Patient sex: F
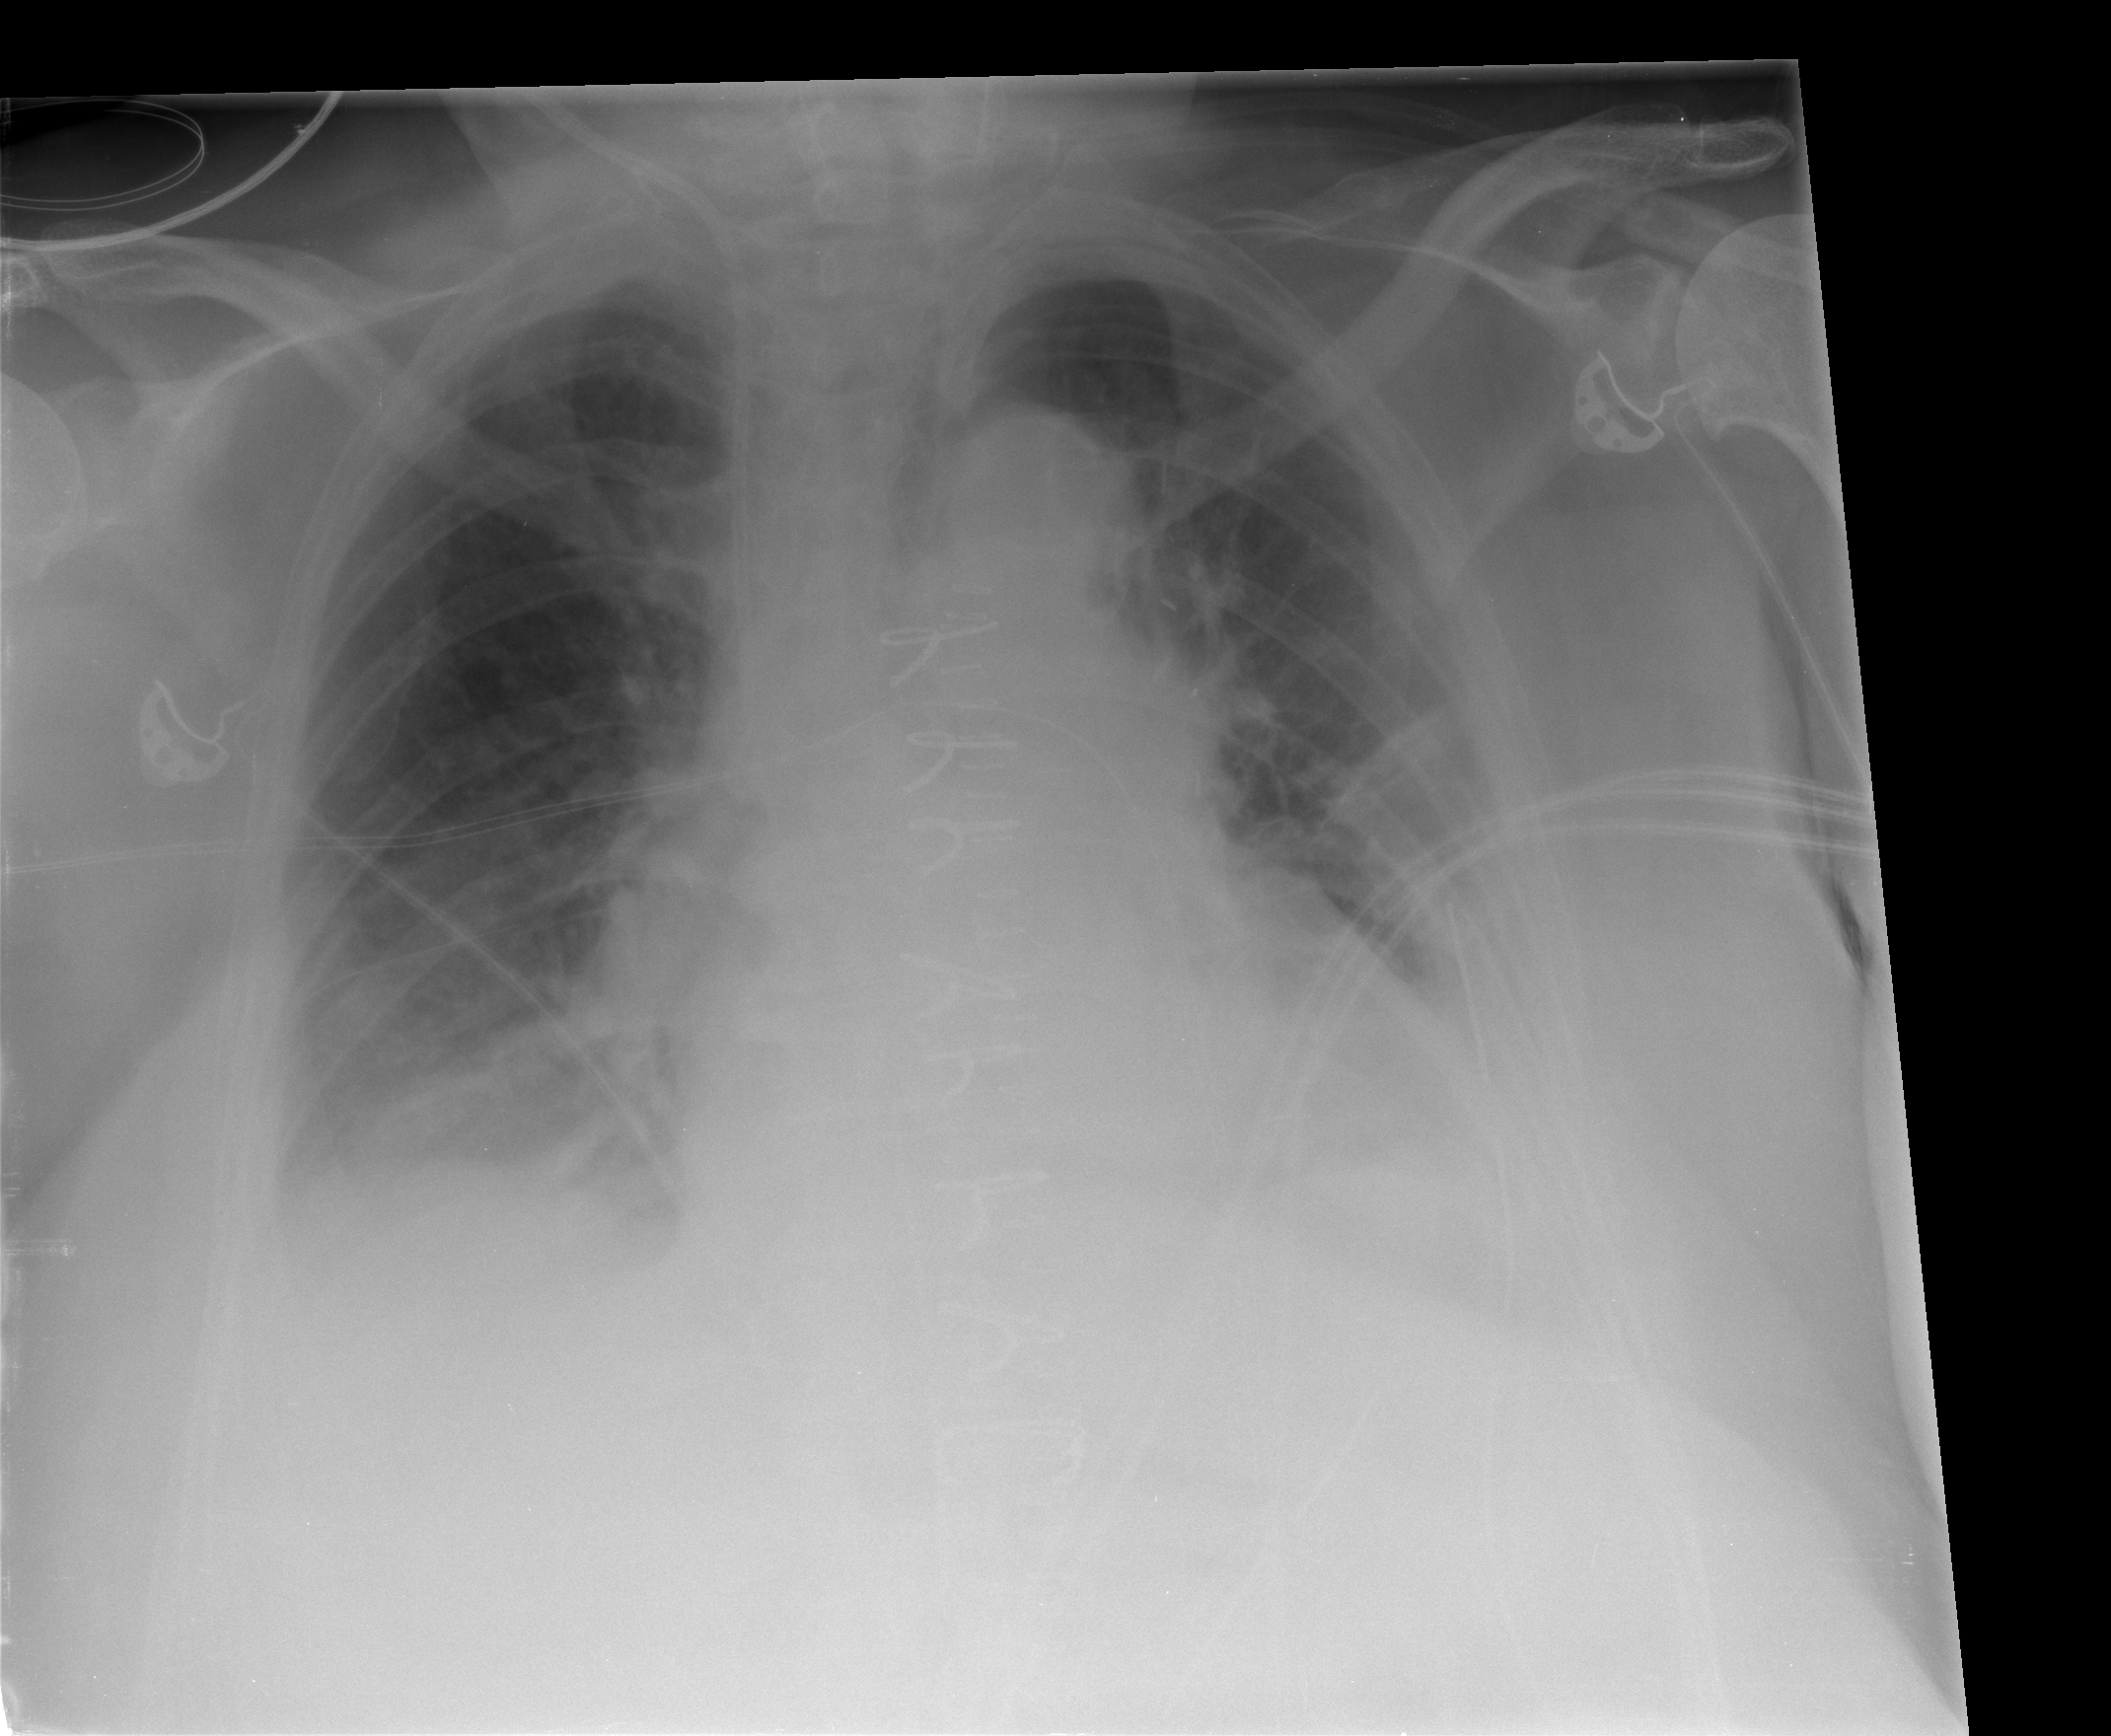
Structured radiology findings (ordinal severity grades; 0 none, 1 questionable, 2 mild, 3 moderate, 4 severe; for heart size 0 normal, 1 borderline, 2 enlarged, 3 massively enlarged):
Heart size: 1
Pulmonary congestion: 2
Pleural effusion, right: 2
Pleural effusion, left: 2
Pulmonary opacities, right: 0
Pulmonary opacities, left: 0
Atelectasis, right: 2
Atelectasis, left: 2